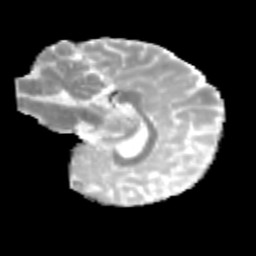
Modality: MD
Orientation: sagittal
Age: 12
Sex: female
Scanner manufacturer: siemens
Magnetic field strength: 3 T
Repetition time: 3.8 s
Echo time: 0.07 s